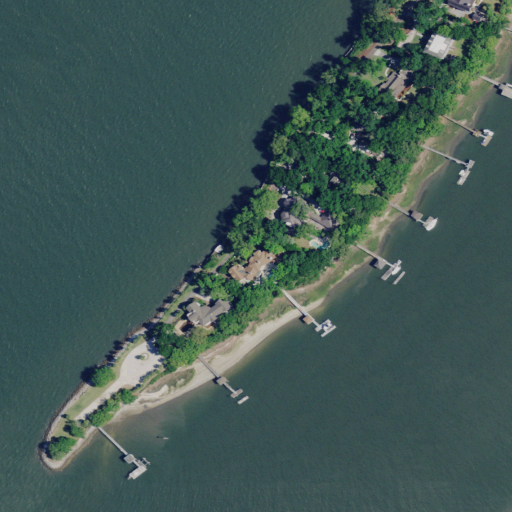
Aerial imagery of cape in South Carolina named Bram Point containing open water, open development, mixed forest, evergreen forest, low intensity development, medium intensity development, barren land, herbaceous wetlands, shrub, and grassland